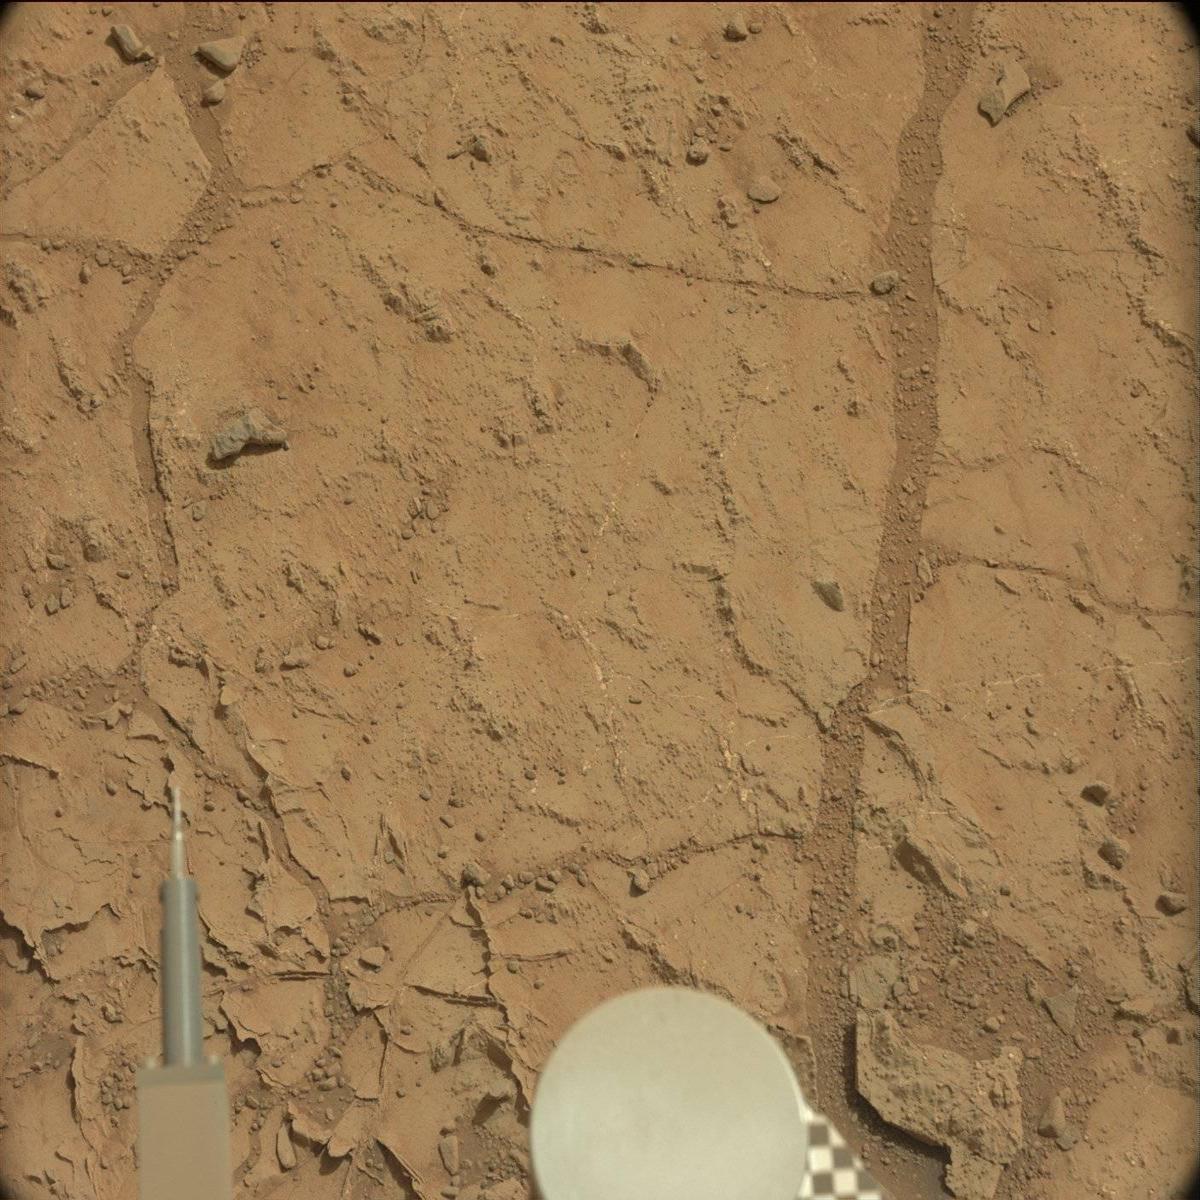
Terrain classes present: Bedrock, Rock, Rover, Sand / Soil